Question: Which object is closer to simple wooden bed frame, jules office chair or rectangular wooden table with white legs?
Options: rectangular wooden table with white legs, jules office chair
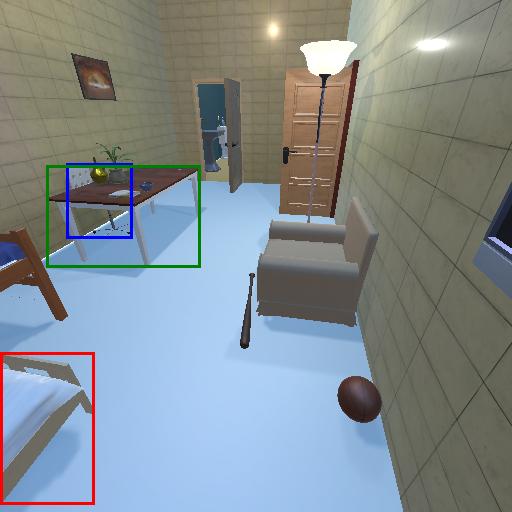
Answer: rectangular wooden table with white legs